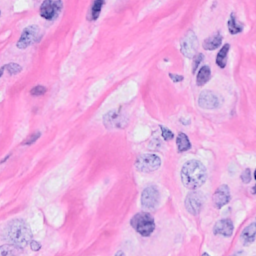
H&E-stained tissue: Breast